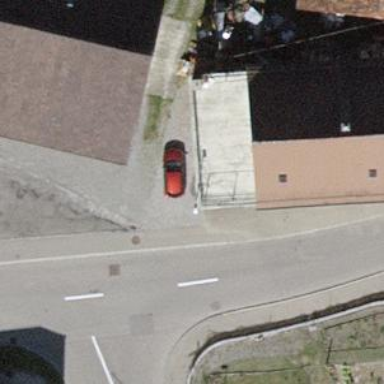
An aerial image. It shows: Sidewalk.